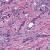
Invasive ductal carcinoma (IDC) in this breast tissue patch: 1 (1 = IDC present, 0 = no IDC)